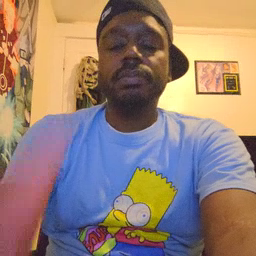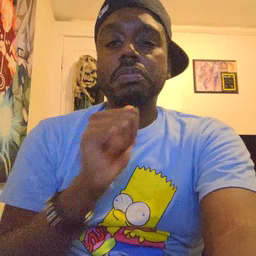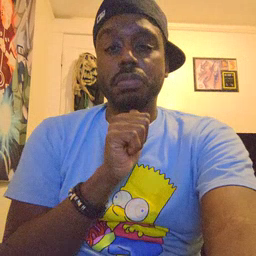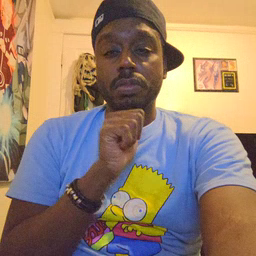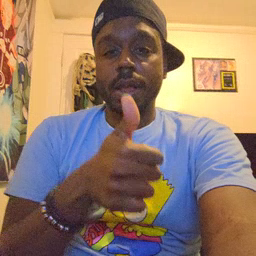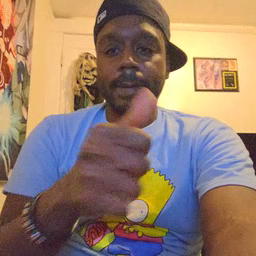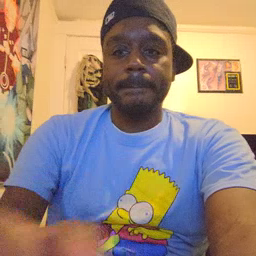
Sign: not